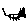
Label: cat